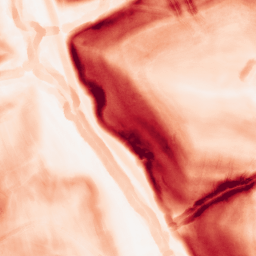
Category: morphological
Decomposition family: morphological_gradient
Decomposition parameters: size: 5
shape: disk
Upsampling method: regularized
Upsampling parameters: scale: 2
lambda_reg: 0.01
Upsampling scale: 2